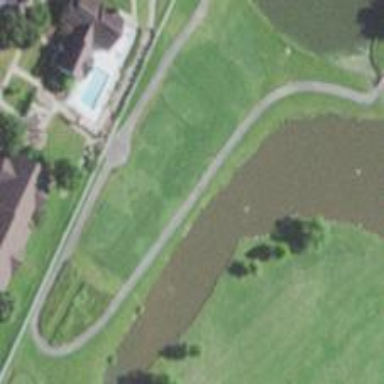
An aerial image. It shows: Path designated for golf carts.